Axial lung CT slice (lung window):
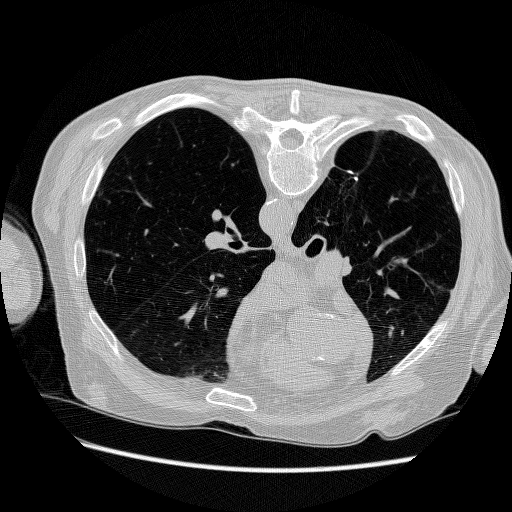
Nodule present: no